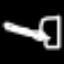
Label: squiggle